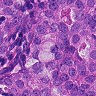
Metastatic tissue present: yes